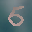
Label: 5